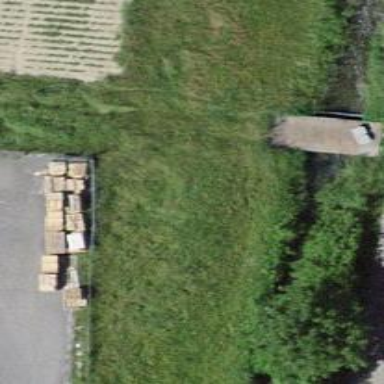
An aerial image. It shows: Fence is in the image.